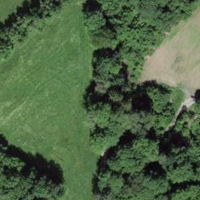
EUNIS habitat code: 43
Species observed at this site:
Melitaea didyma